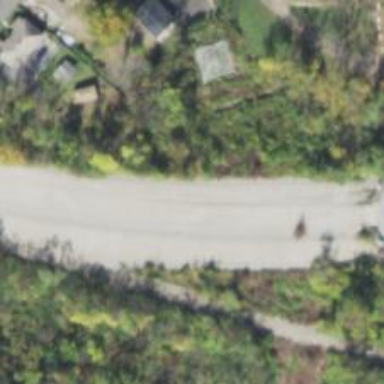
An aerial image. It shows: Service road.